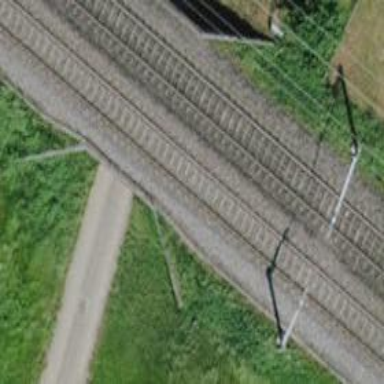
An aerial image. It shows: Single railway track with electrified contact line.